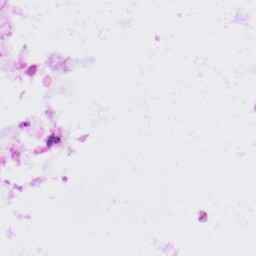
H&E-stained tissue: Colon